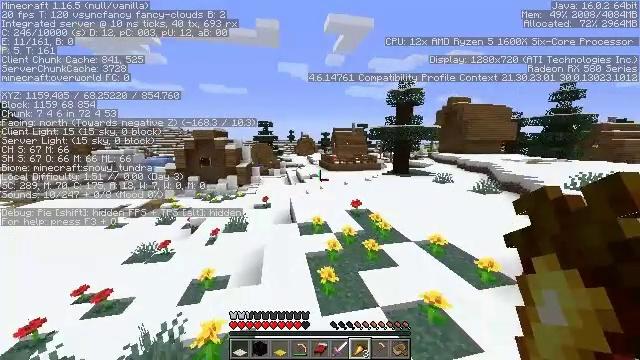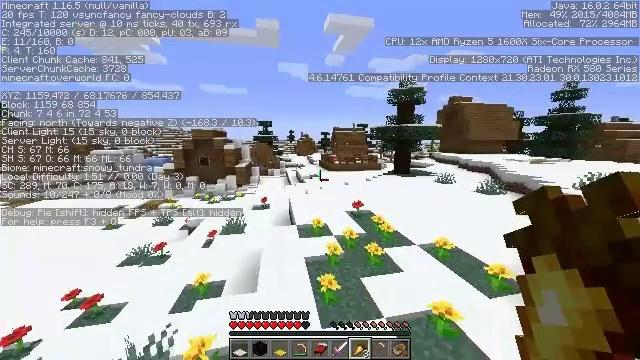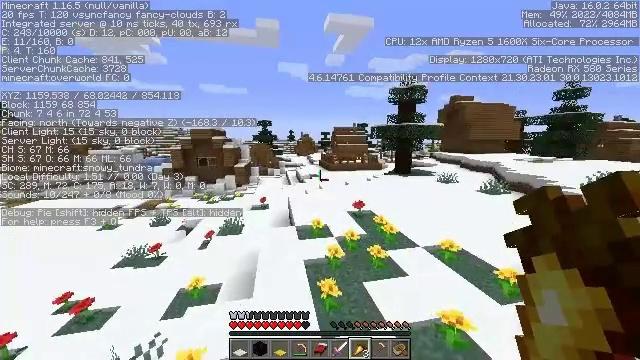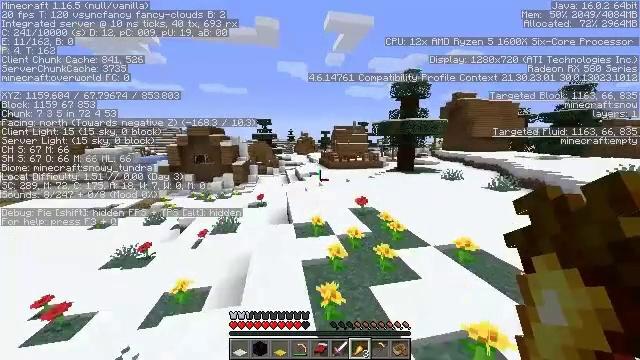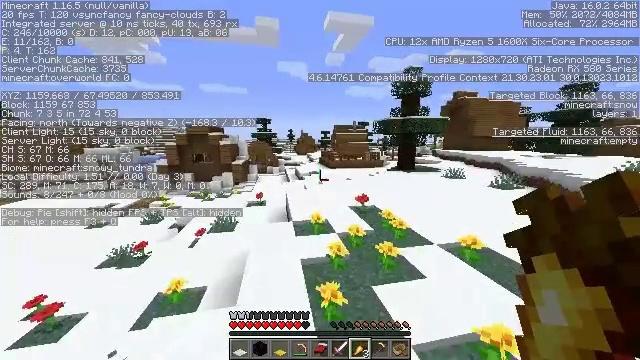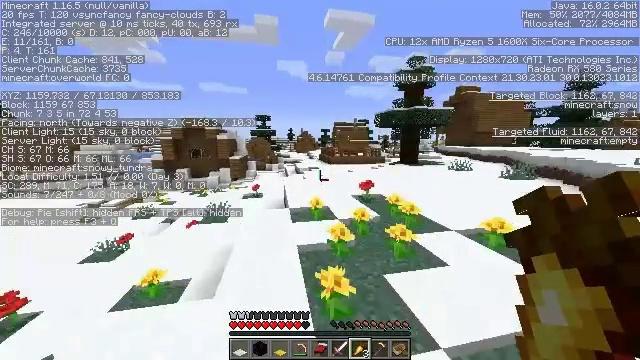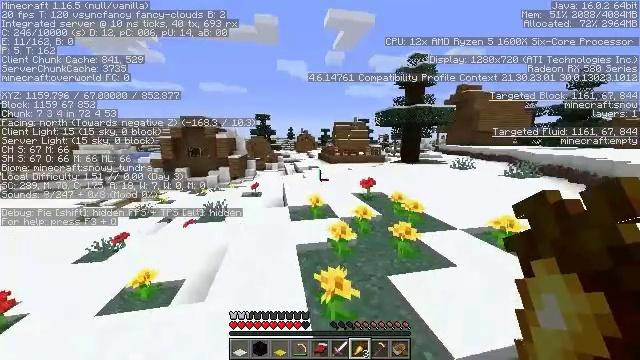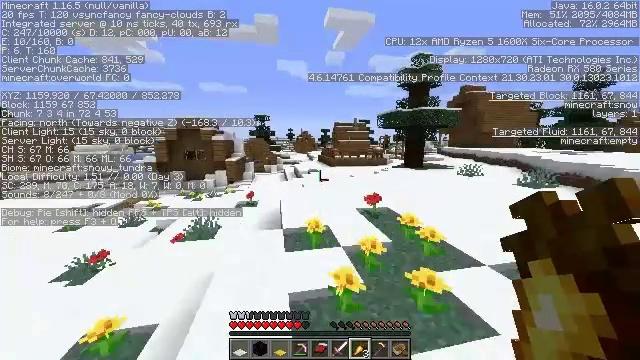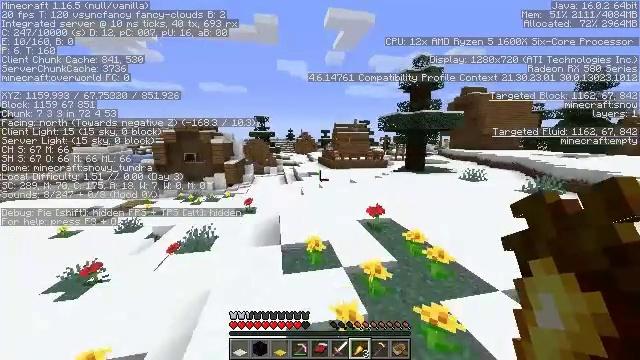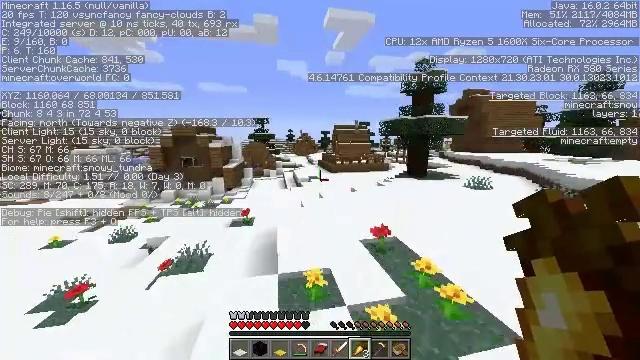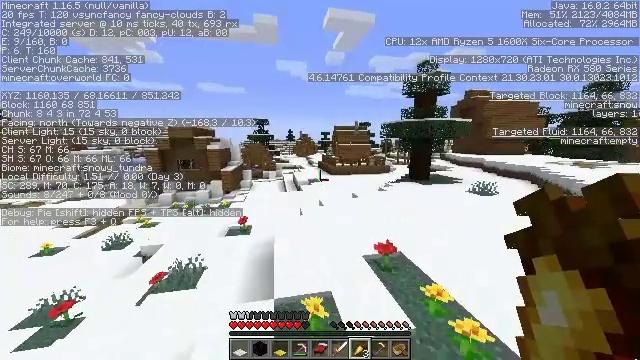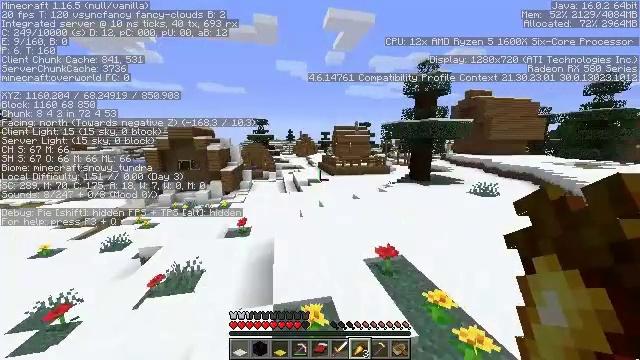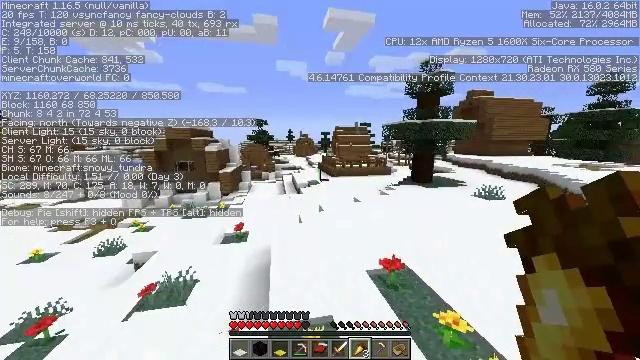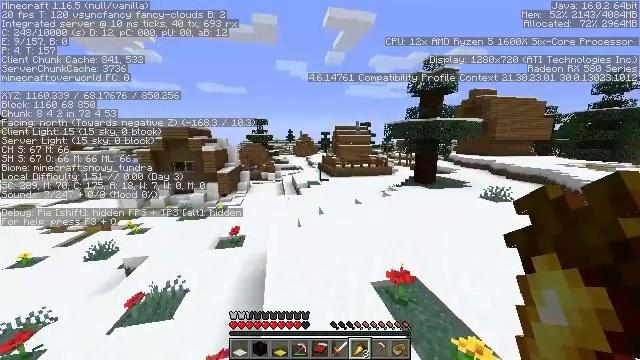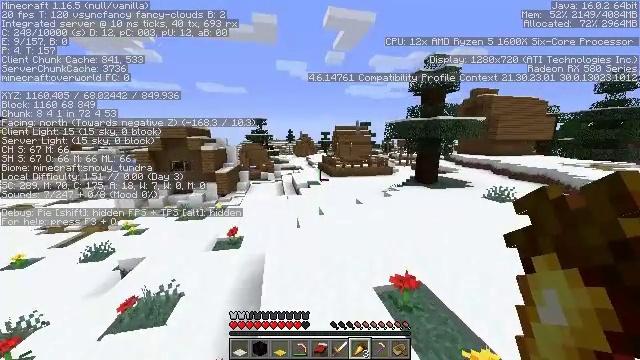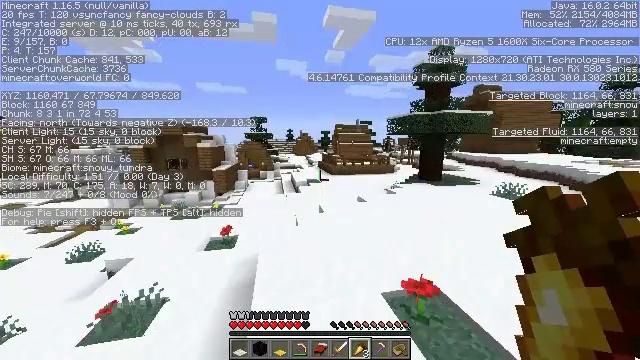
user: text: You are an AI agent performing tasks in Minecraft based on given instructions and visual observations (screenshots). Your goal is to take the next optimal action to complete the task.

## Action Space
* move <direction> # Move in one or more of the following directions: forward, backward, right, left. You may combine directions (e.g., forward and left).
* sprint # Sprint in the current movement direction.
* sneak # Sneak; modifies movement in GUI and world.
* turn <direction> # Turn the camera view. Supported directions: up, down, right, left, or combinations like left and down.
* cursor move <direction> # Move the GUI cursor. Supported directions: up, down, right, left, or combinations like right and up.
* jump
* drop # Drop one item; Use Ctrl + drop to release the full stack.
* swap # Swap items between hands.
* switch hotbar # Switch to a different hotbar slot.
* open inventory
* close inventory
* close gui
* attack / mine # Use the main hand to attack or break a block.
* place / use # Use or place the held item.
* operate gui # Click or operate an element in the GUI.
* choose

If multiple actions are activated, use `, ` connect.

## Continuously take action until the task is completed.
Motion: motion action
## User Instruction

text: Gather grass on the ground.
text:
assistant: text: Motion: move forward, jump
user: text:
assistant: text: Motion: move forward, jump
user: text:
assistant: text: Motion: move forward, jump
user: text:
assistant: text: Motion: move forward, jump
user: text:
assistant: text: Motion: move forward, jump
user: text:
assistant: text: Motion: move forward, jump
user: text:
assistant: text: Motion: move forward, jump
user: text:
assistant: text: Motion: move forward, jump
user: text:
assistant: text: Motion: move forward, jump
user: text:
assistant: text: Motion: move forward, jump
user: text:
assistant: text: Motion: move forward, jump
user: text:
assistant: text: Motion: move forward, jump
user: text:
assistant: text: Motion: move forward, jump
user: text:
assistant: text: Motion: move forward, jump
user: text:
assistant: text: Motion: move forward, jump
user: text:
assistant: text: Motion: move forward, jump
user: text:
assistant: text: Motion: move forward, jump
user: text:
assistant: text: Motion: move forward, jump
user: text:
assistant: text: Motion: move forward, jump
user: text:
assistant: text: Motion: move forward, jump
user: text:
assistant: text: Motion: move forward, jump
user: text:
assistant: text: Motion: move forward, jump
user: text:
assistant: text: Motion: move forward, jump
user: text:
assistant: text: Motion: move forward, jump
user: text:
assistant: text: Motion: move forward, jump
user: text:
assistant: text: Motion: move forward, jump
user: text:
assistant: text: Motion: move forward, jump
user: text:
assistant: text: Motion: move forward, jump
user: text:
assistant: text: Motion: move forward, jump
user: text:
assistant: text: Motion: move forward, jump